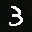
Label: 3